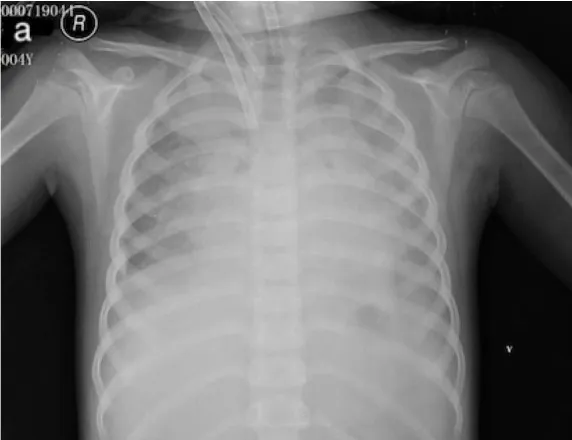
(a) V-A ECMO via neck cannulation with a 15-Fr cannula in the right atrium and a 12-Fr cannula in the right common carotid aorta.
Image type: radiology (x_ray)